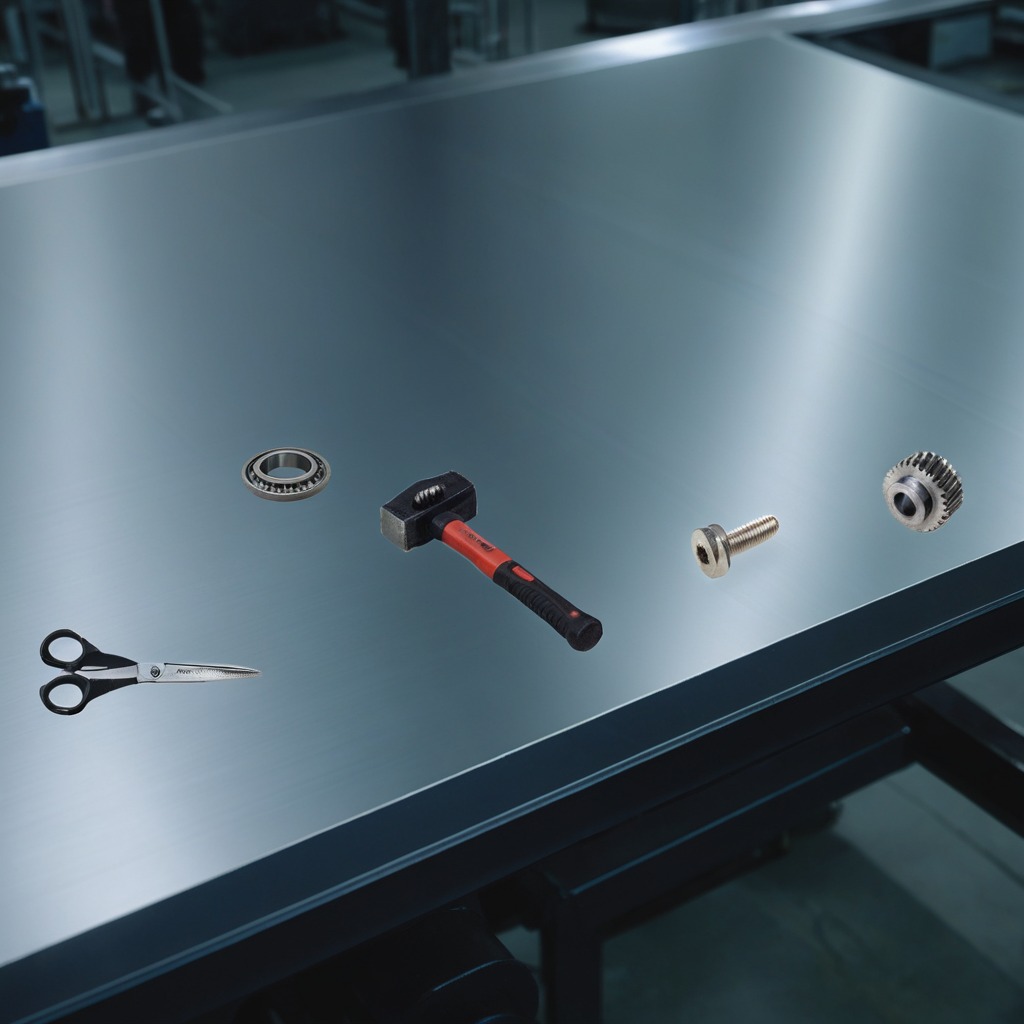
A metal ball bearing, a steel gear with teeth, a metal machine screw, a hammer, and a pair of scissors are lying on the metal table.